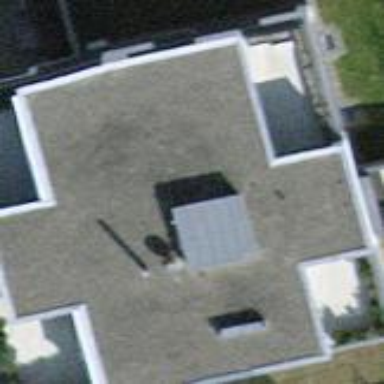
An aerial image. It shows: The building has flat roof oriented across.